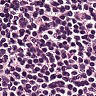
Metastatic tissue present: no